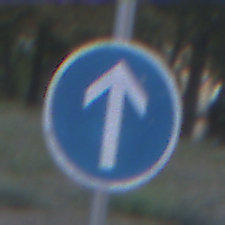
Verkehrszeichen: VorgeschriebeneFahrtrichtungGeradeaus
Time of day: SunriseSunset
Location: Outdoor (Urban)
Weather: Clear
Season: NotSpecified
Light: Natural